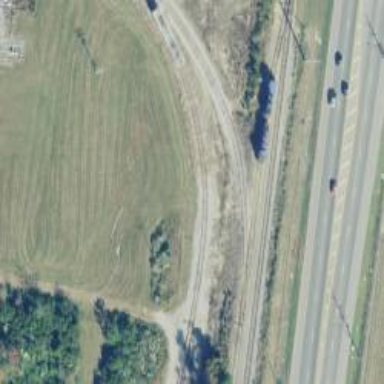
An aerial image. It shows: Railway spur service.